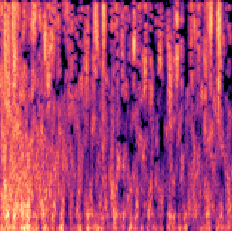
Sound class: Rain